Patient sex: M
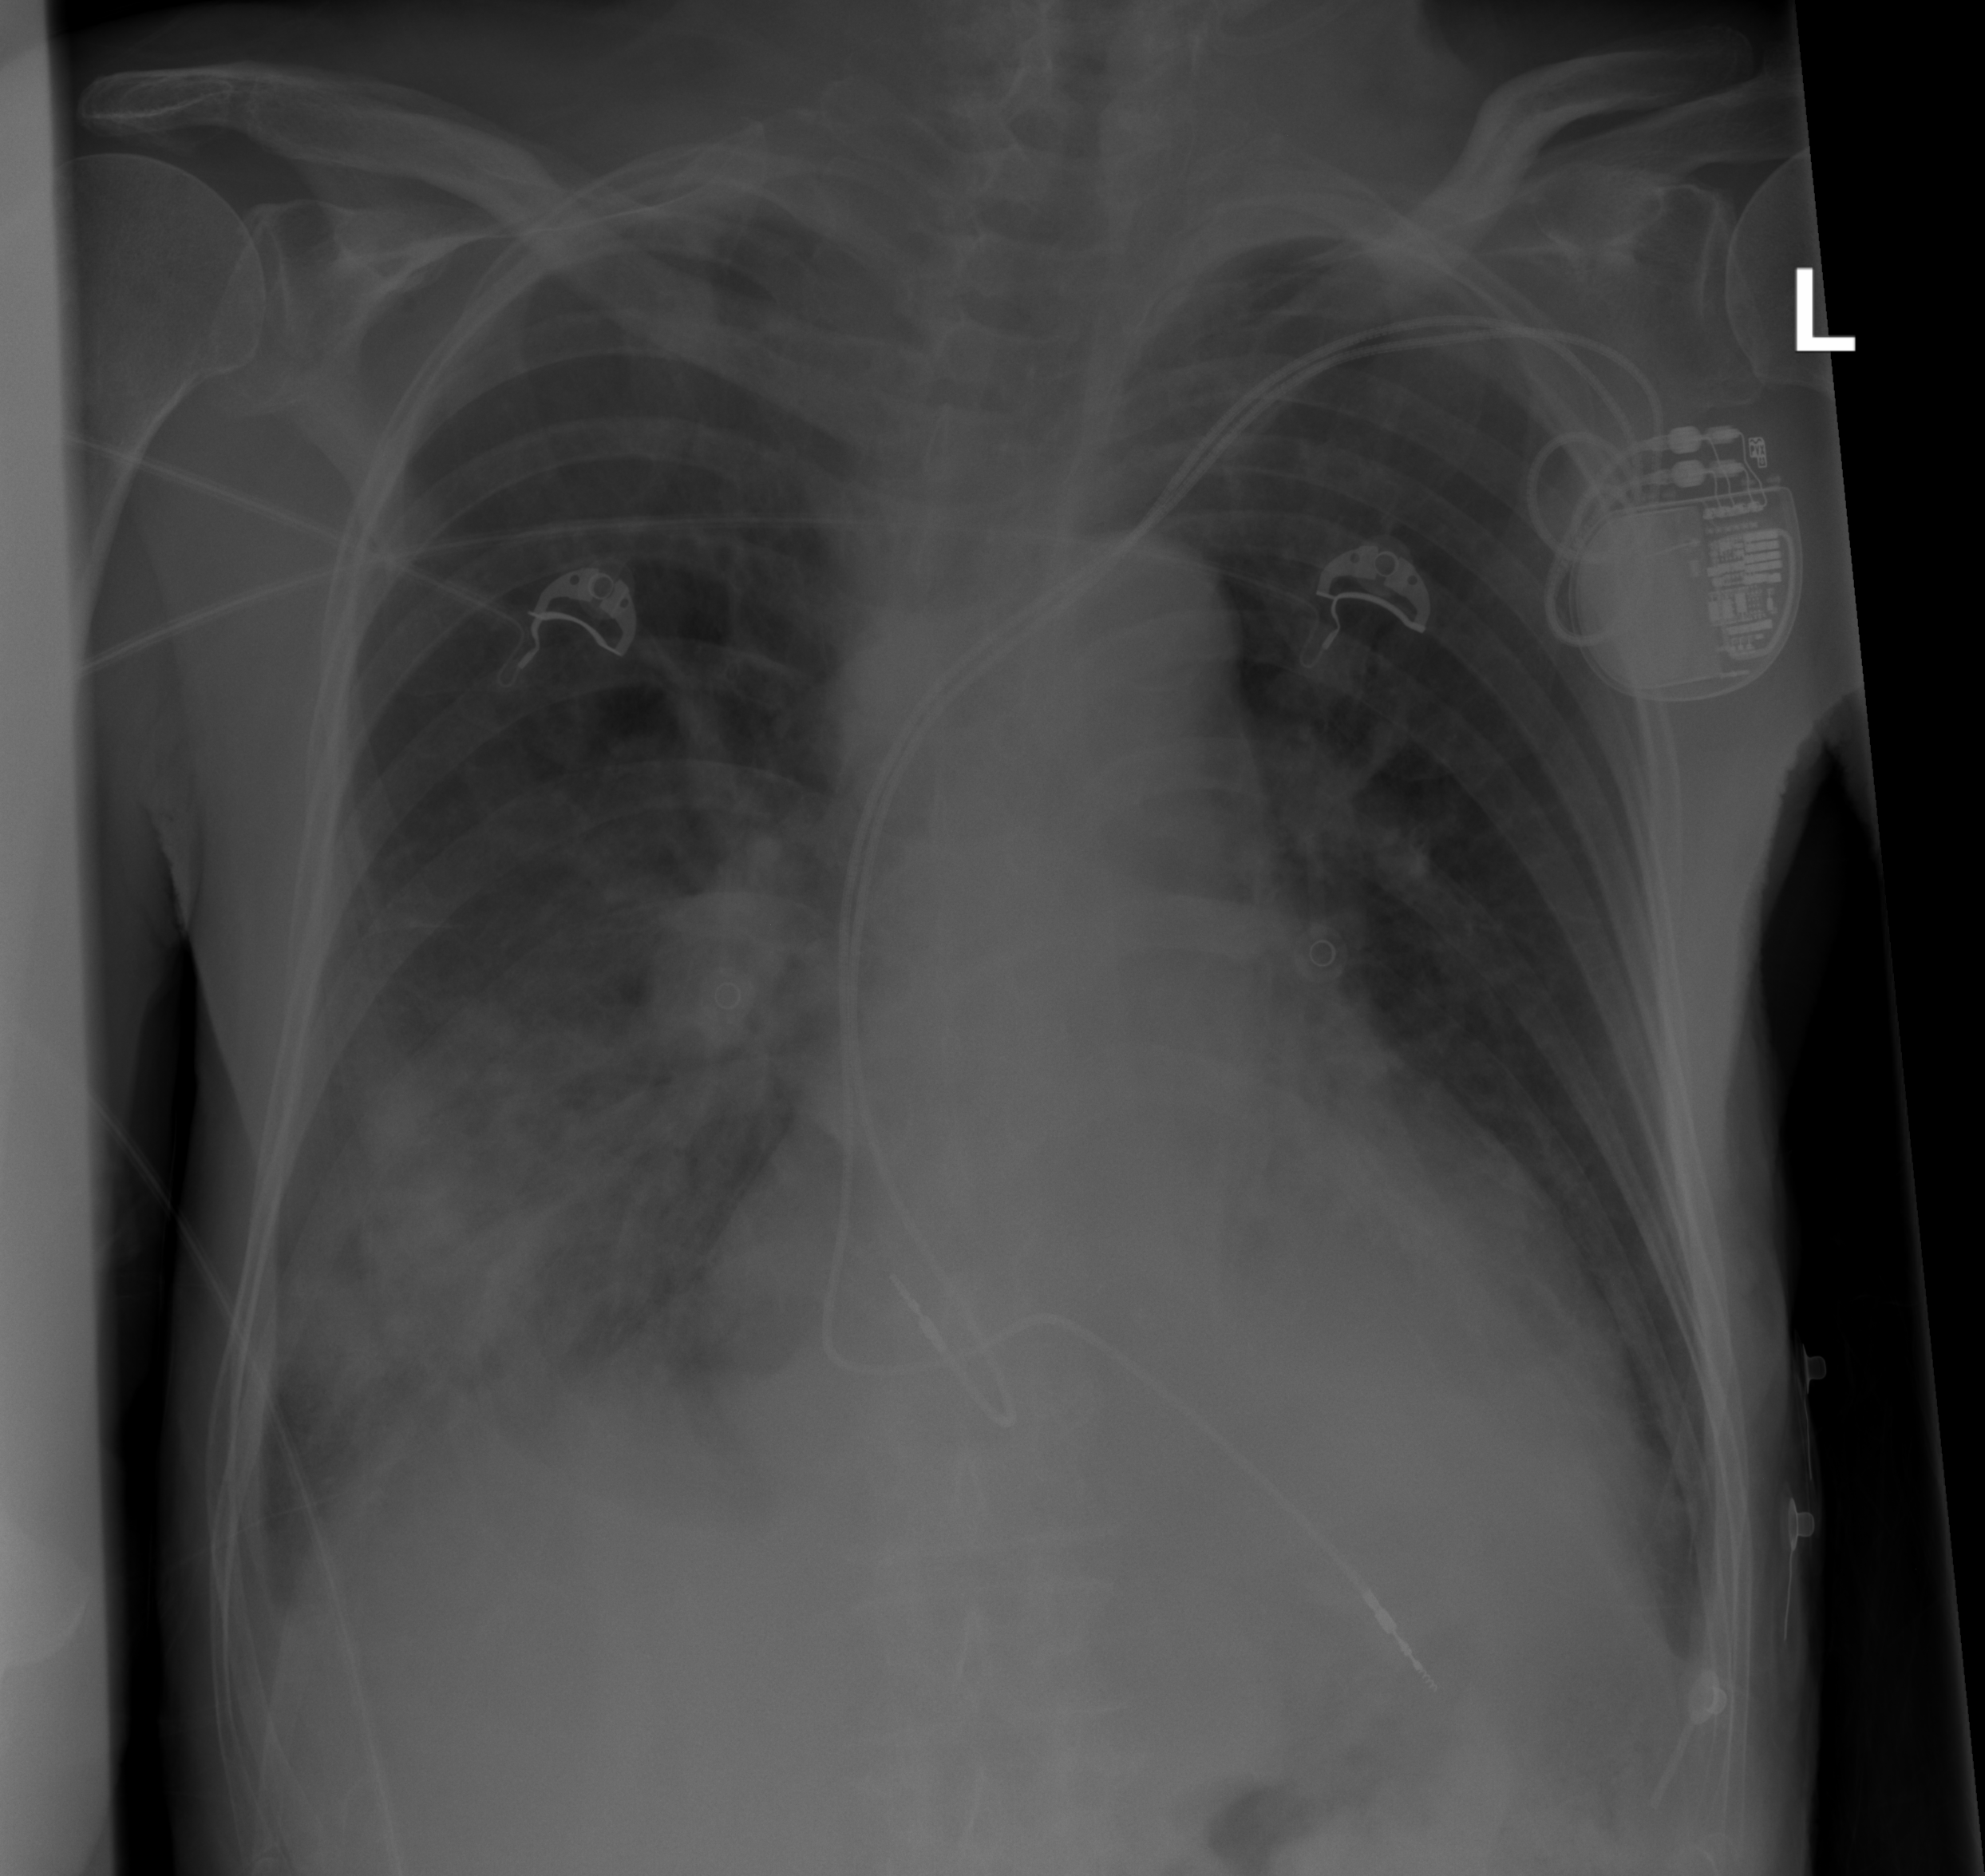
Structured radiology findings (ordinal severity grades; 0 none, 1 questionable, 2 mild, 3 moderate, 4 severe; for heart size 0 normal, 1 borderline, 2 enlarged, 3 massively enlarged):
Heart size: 2
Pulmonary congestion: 0
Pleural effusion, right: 0
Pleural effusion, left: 0
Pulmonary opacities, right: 3
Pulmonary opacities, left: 0
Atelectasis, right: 3
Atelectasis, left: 0